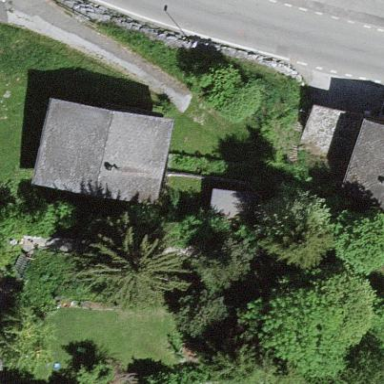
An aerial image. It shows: Simple house.